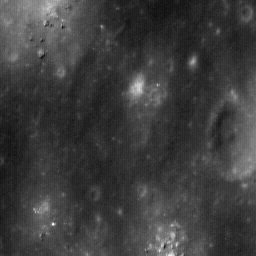
Host type: background_regolith
Lunar coordinates: latitude nan, longitude nan